Interaction volume radius: 10 \u00c5
Interaction volume height: 30 \u00c5
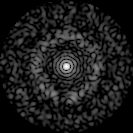
Disorder parameter: 0.8454